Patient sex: F
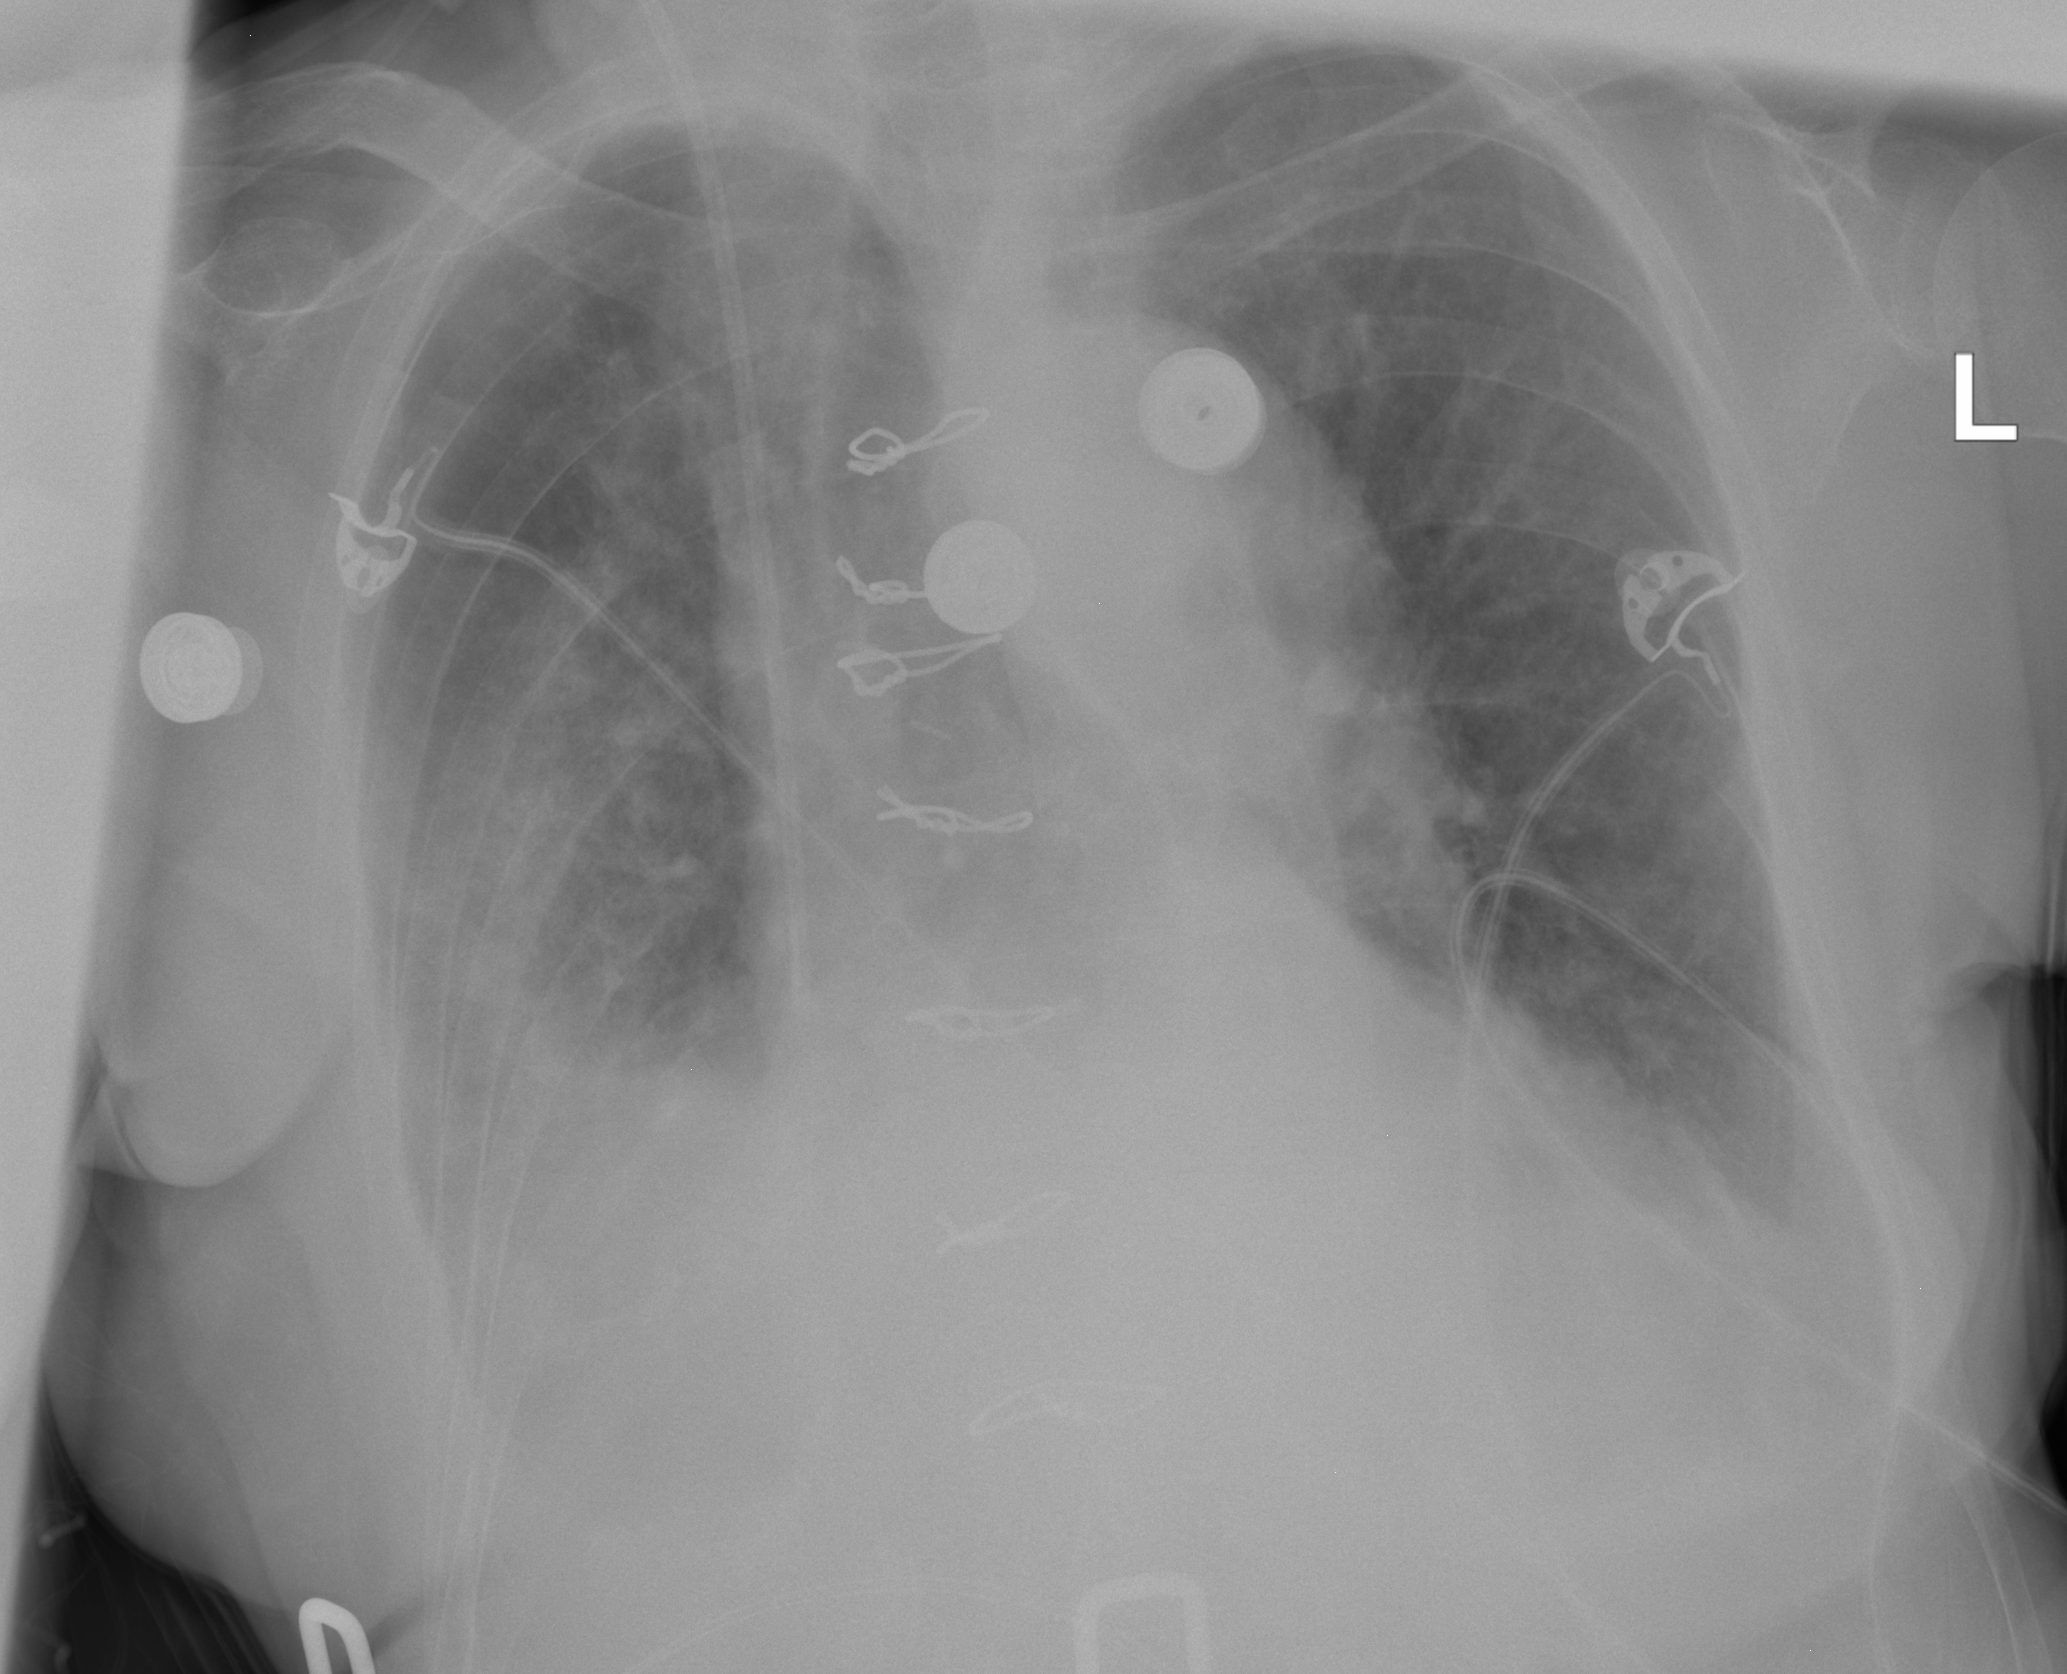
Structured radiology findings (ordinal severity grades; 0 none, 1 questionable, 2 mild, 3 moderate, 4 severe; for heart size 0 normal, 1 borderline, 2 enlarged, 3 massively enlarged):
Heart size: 2
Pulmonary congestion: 2
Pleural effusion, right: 2
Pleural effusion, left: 2
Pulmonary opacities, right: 0
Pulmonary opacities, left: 0
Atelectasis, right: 2
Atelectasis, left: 2